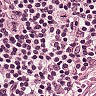
Metastatic tissue present: no